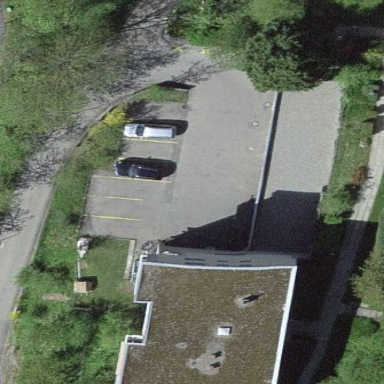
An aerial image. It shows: Residential building.